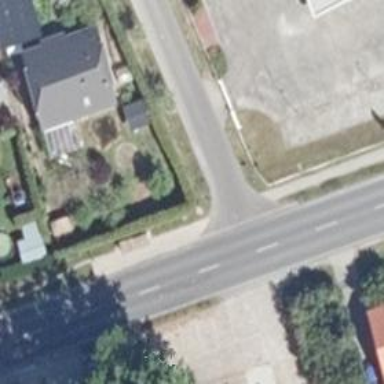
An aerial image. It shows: Asphalt road classified as primary highway.